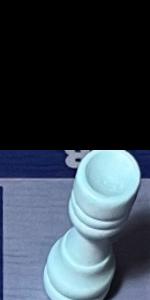
Label: Rook_White